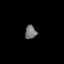
Tissue: skin
Cell type: Epithelial cells
Senescence score: 0.281
Nuclear area (px): 155
Mean DAPI intensity: 114.839